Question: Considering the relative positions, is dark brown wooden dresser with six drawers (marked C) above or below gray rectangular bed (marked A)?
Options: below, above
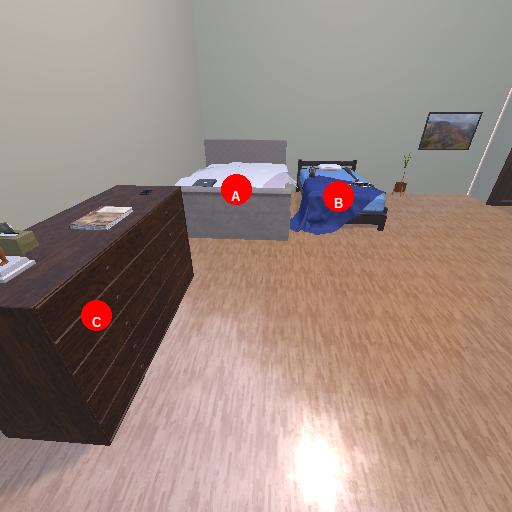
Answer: below